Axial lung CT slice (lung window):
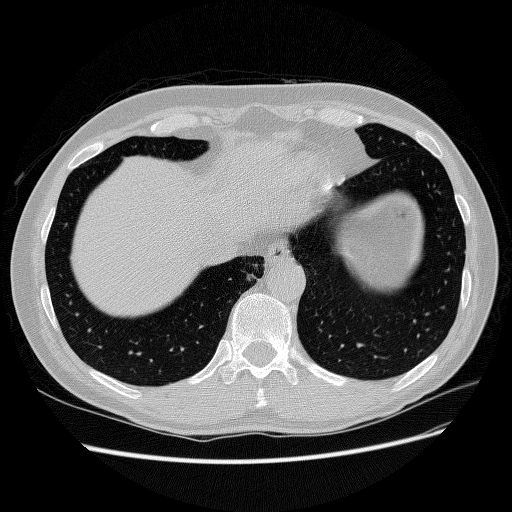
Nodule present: no